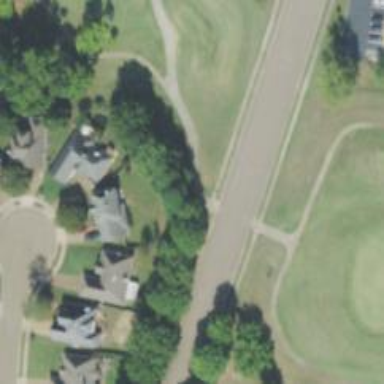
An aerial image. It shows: Marked service road crossing golf cartpath.